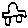
Label: car